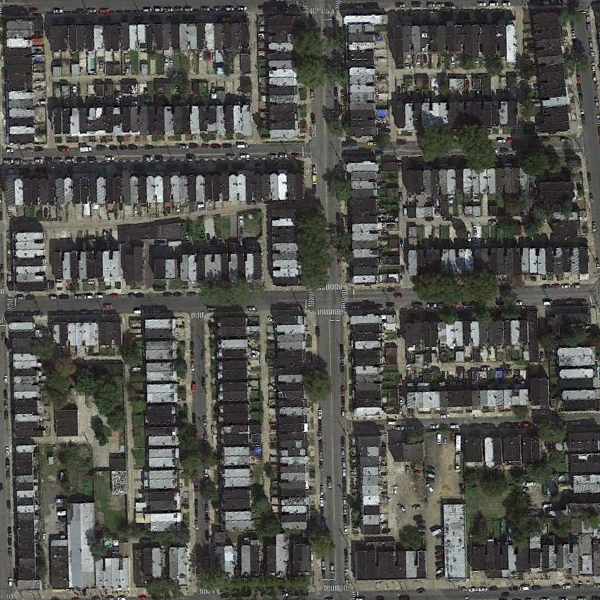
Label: DenseResidential